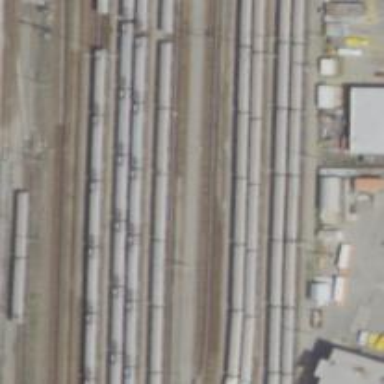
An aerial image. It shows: Railway yard.